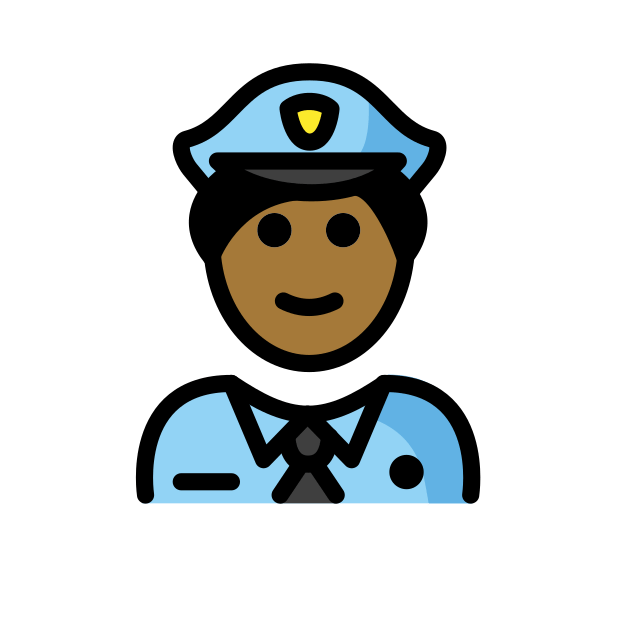
police officer: medium-dark skin tone